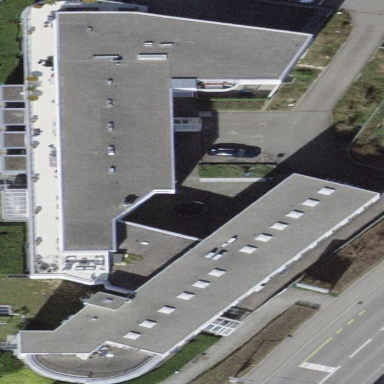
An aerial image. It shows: Office building.